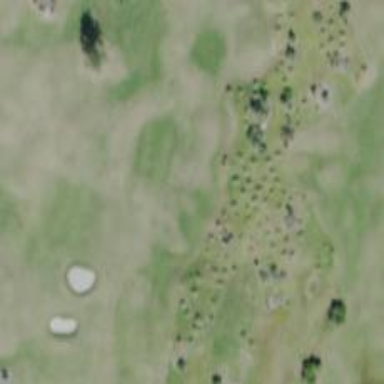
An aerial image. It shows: View of golf hole.